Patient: sex F, age 68
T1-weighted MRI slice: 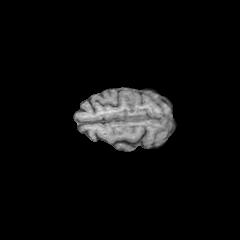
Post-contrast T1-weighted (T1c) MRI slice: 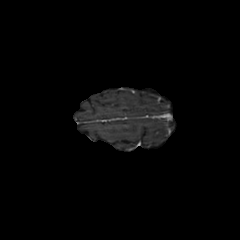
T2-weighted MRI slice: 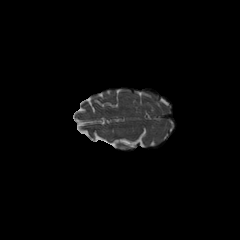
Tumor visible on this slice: no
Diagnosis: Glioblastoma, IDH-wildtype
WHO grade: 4